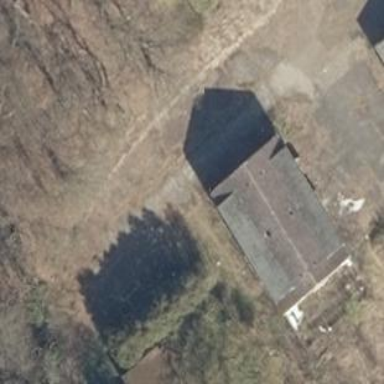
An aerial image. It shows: Ruins of building.